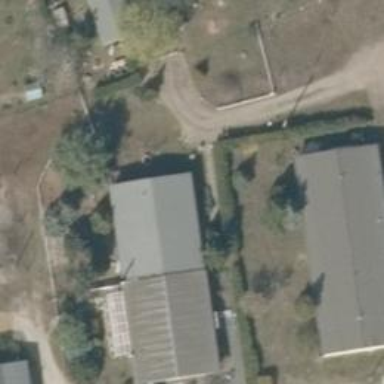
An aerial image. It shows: Gravel driveway for service vehicles.